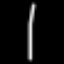
Label: pencil